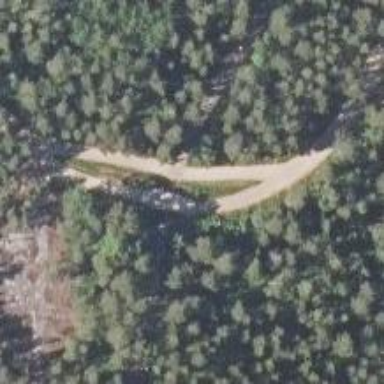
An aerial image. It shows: Track road with grade2 bridge. The track is specifically for nordic skiing and is groomed for classic and skating styles.